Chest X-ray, AP view. Patient: 27 years old, sex F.
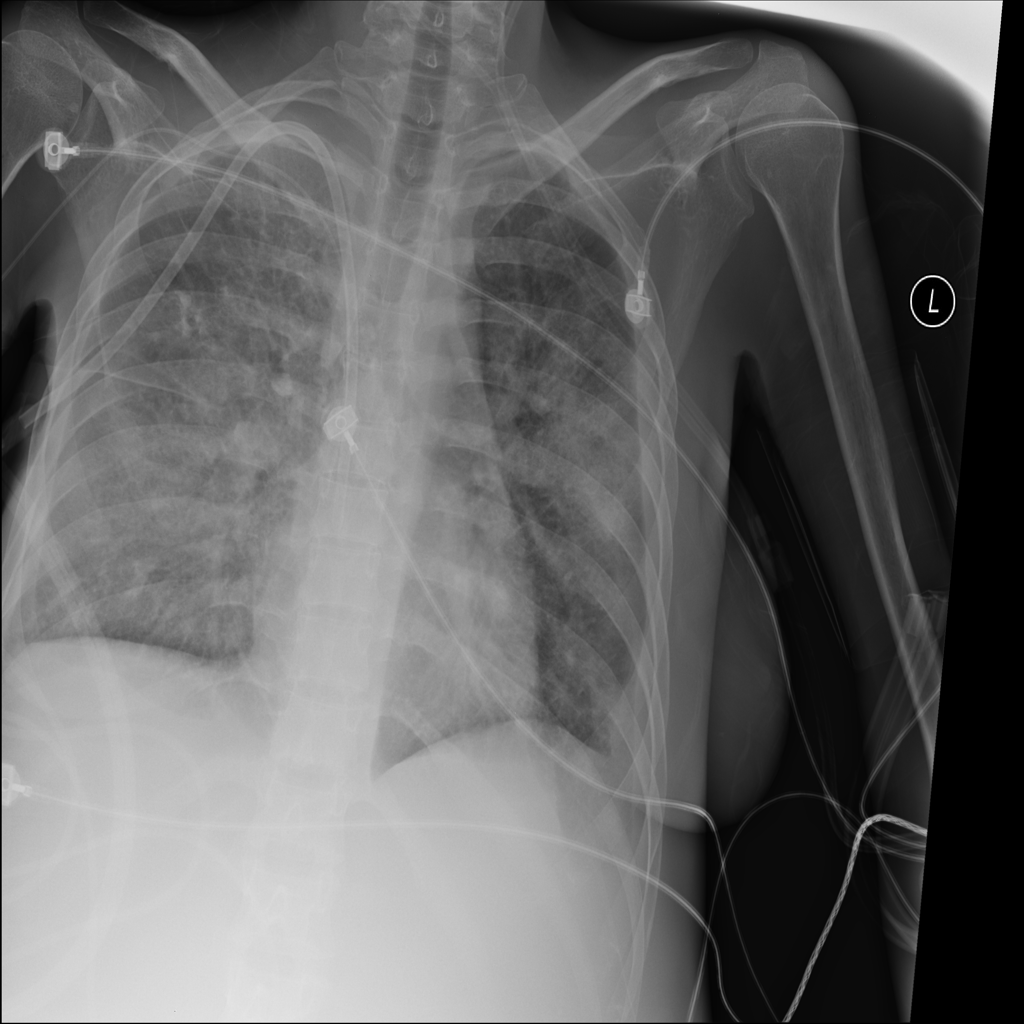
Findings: Edema, Effusion